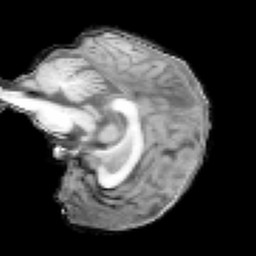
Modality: T1w
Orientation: sagittal